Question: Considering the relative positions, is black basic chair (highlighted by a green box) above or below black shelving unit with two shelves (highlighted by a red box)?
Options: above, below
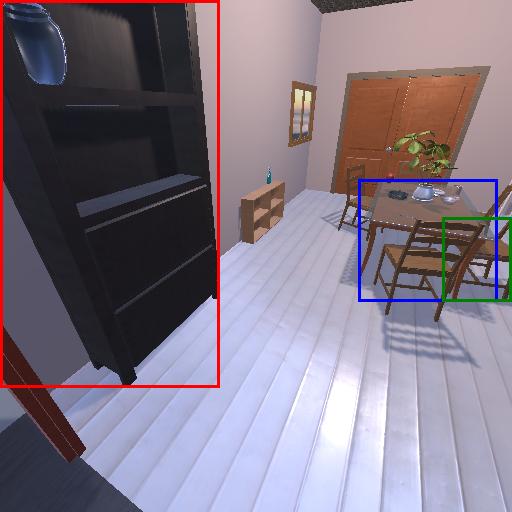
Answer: above